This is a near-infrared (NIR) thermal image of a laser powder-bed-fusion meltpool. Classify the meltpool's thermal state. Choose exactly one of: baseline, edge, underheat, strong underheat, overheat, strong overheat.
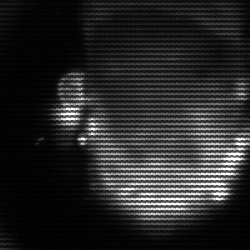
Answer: baseline